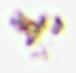
Label: Detritus